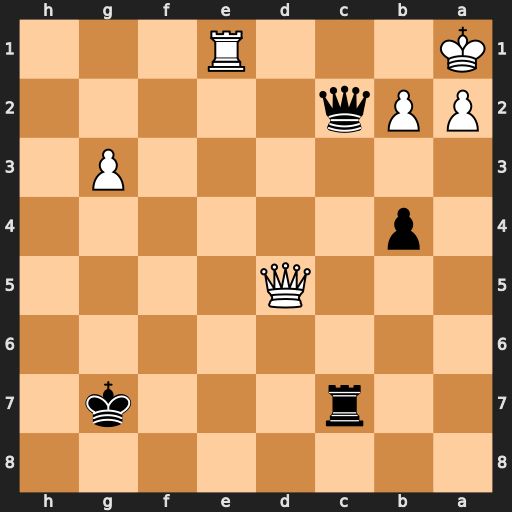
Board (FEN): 8/2r3k1/8/3Q4/1p6/6P1/PPq5/K3R3
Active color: b
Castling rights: -
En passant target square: -
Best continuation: Qc1+ Rxc1 Rxc1#